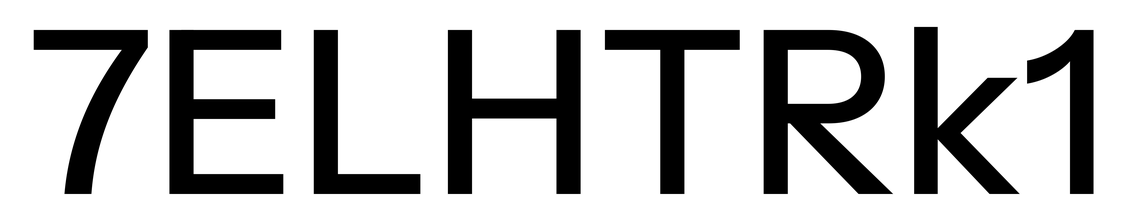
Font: InstrumentSans_Medium